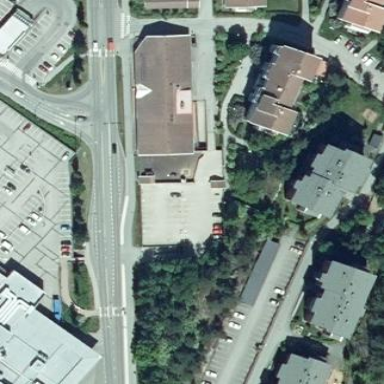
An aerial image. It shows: Multi-storey parking building.